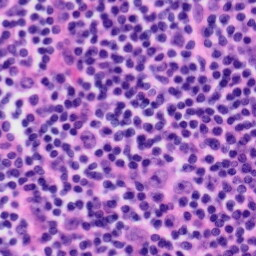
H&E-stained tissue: Tonsil